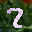
Label: 2